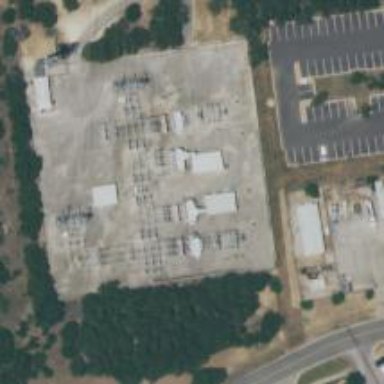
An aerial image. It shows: Switch used for power control.